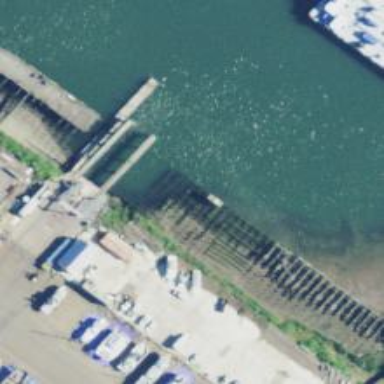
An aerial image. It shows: Pier designed for boat lift on the waterway.